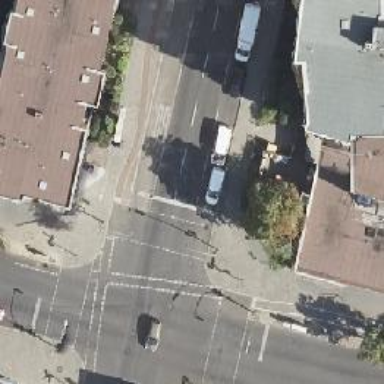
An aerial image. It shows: Road with traffic signals.